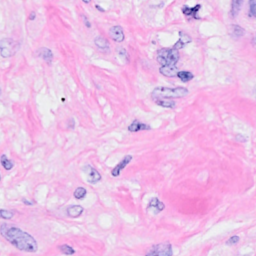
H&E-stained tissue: Breast